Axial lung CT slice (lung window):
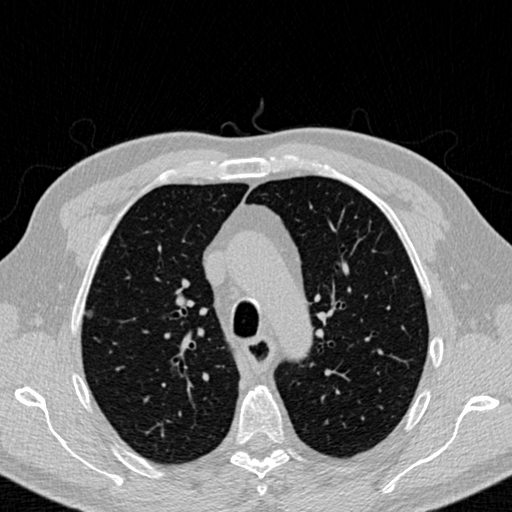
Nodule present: yes
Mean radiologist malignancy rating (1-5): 2.75